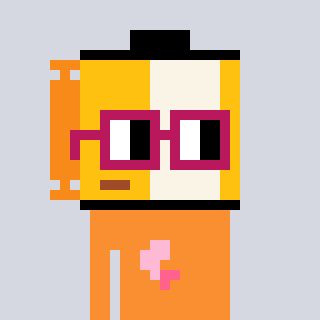
a pixel art character with square dark red glasses, a film roll-shaped head and a orange-colored body on a cool background